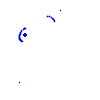
Particle: proton